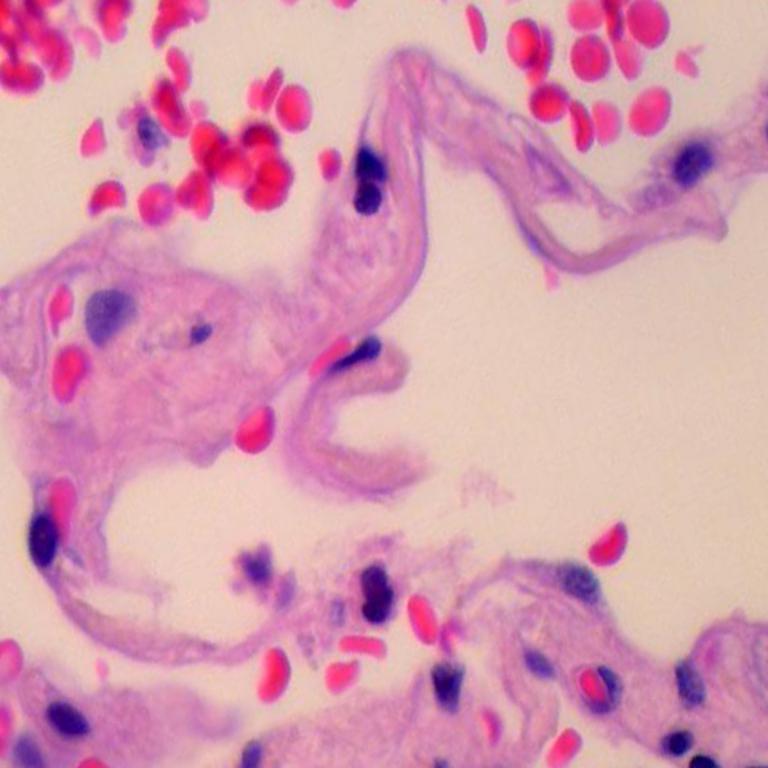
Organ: lung
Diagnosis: benign